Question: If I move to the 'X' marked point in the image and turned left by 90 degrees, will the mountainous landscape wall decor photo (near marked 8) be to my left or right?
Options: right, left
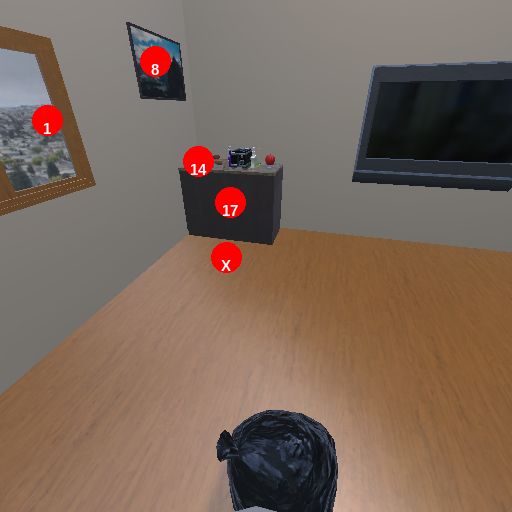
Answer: right